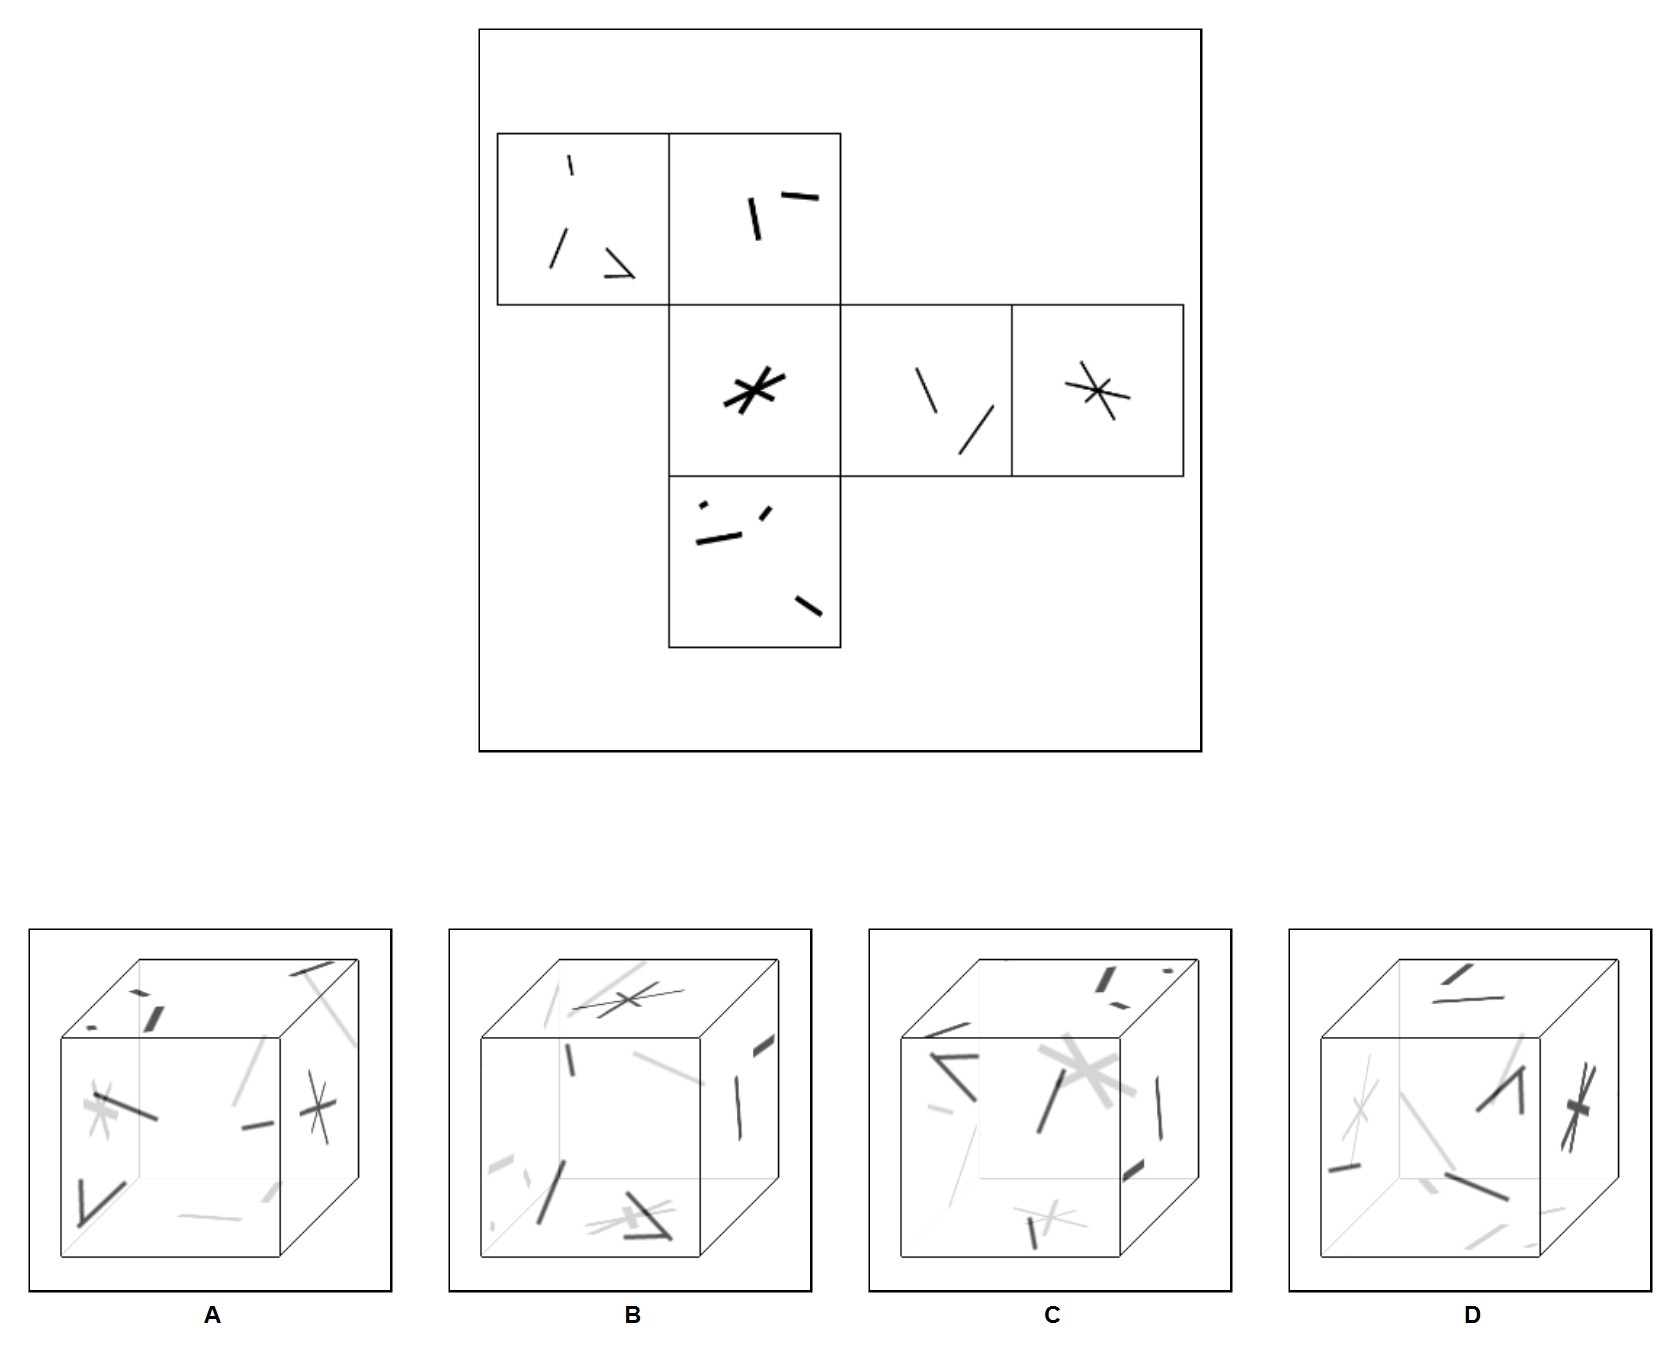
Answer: C